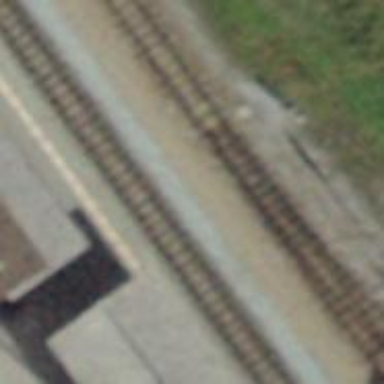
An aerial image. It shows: Railway switch.